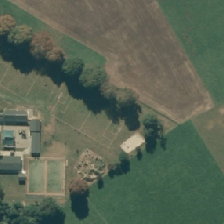
Land cover: urban_parkland